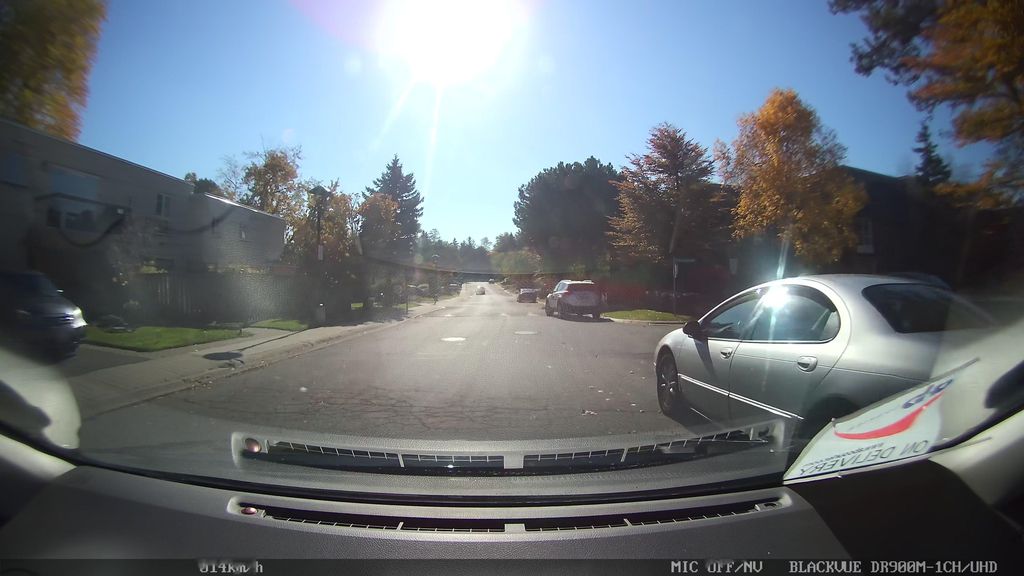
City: toronto